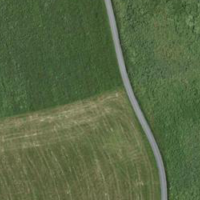
EUNIS habitat code: 52
Species observed at this site:
Bromus hordeaceus